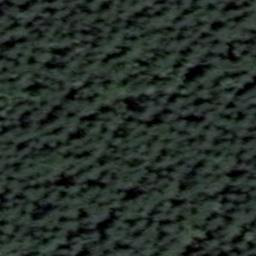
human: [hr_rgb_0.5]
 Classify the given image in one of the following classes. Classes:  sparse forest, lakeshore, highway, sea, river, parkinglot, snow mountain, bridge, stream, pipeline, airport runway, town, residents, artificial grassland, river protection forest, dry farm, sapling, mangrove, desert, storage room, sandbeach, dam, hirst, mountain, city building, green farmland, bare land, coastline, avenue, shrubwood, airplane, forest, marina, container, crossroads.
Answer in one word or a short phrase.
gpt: forest